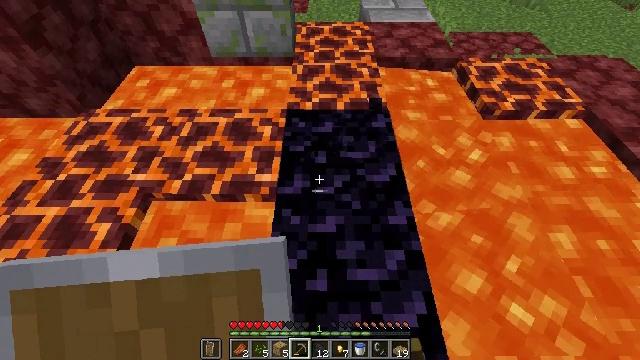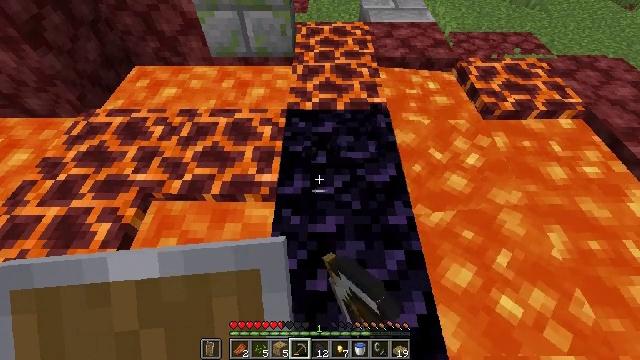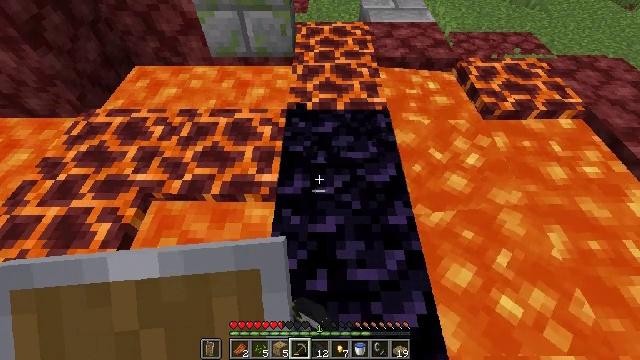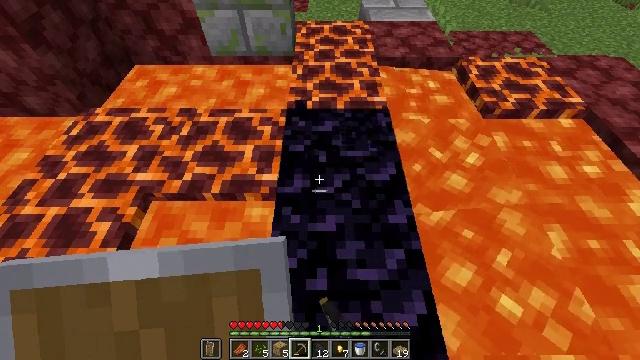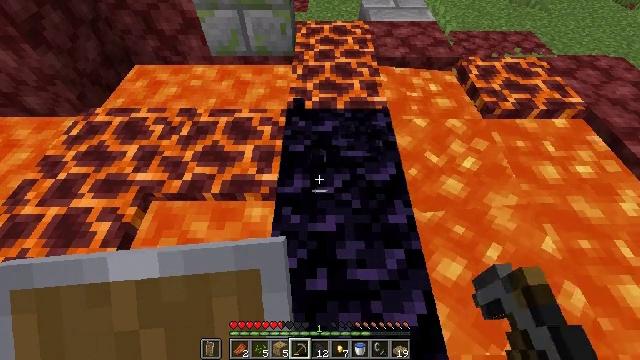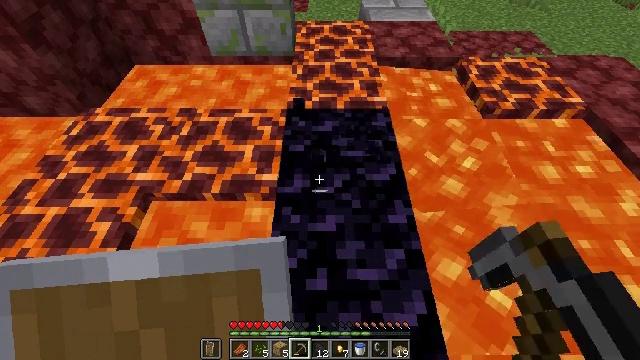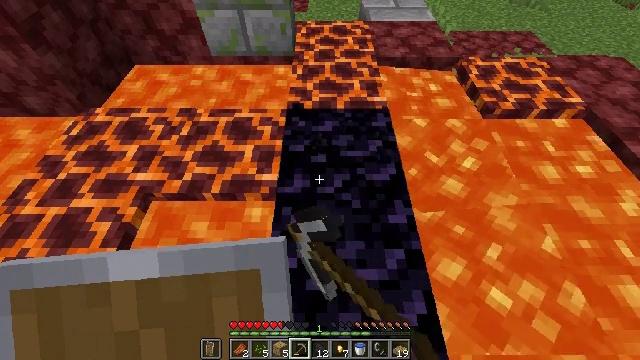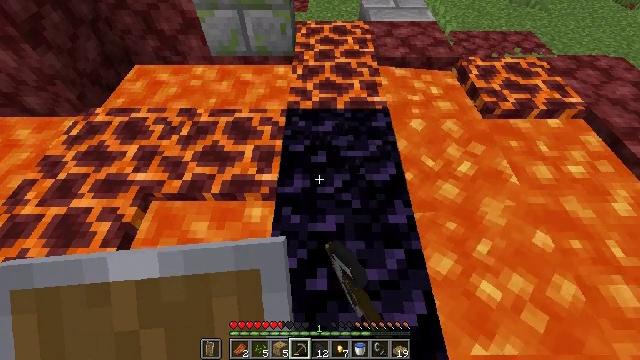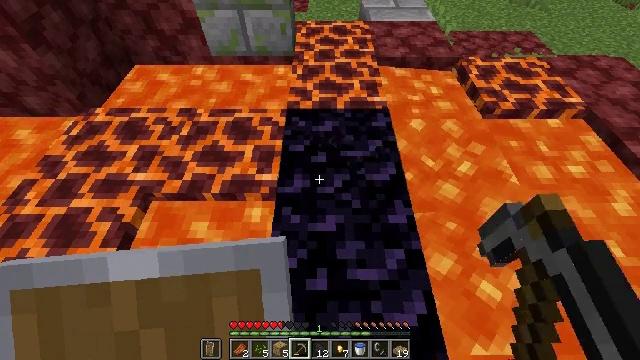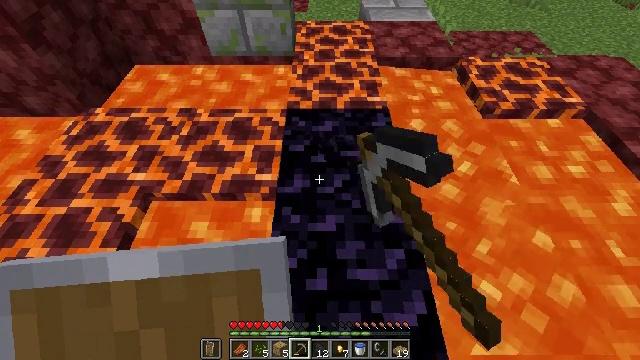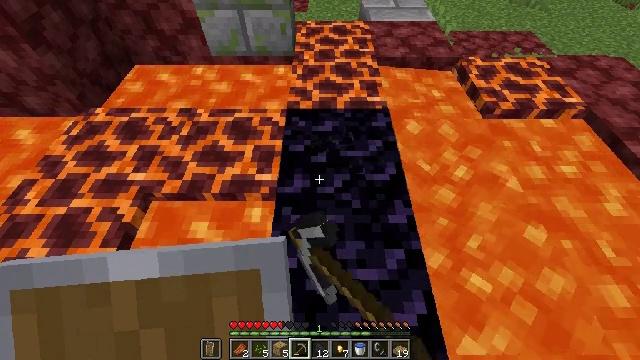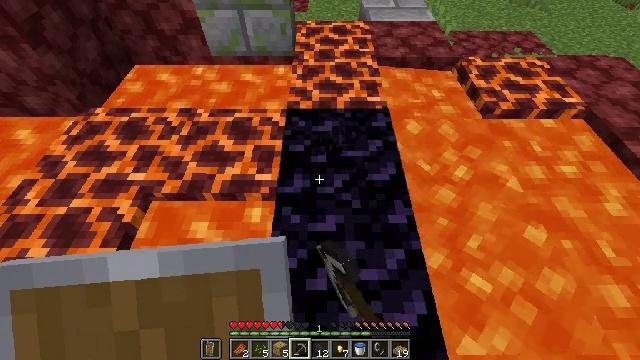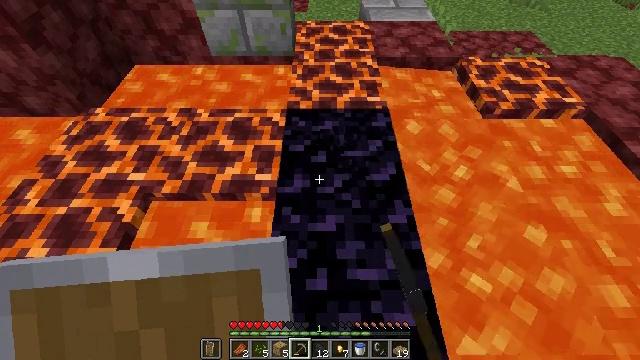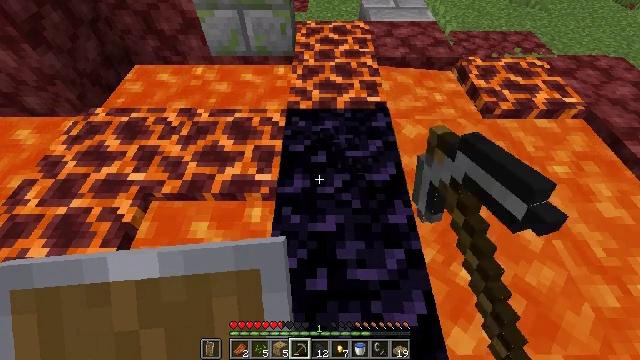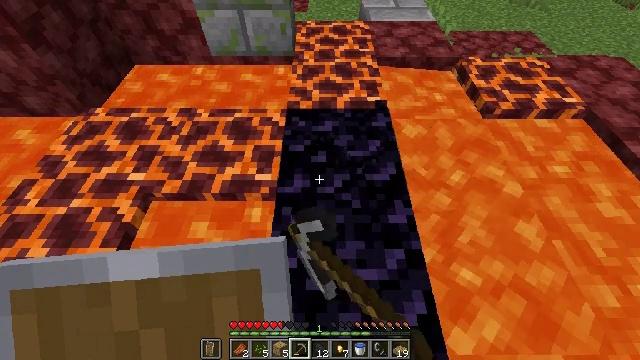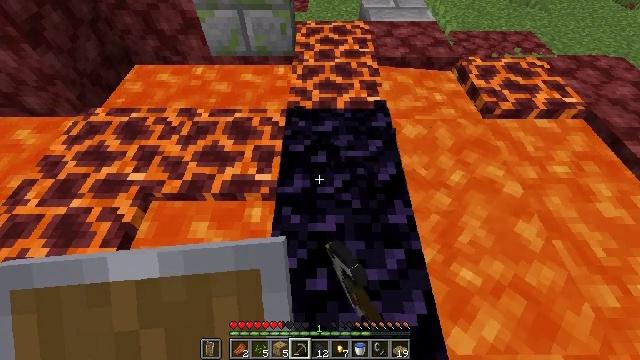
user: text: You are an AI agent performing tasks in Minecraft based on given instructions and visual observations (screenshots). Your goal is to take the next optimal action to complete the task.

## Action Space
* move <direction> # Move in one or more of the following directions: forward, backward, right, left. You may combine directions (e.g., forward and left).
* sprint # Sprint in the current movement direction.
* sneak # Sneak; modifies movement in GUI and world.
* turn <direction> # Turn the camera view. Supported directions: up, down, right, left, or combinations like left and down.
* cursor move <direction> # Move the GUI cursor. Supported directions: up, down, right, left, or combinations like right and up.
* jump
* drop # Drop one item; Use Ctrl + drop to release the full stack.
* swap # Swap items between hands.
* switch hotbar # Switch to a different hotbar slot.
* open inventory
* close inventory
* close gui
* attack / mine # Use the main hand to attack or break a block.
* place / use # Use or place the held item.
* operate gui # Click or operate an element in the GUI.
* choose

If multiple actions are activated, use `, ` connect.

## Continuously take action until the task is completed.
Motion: motion action
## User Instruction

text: Mine magma blocks for light and decoration.
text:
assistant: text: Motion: attack / mine
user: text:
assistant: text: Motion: attack / mine
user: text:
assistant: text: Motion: attack / mine
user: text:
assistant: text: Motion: attack / mine
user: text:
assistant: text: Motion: attack / mine
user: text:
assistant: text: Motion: attack / mine
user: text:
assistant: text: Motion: attack / mine
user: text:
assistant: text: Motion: attack / mine
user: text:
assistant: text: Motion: attack / mine
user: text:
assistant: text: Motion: attack / mine
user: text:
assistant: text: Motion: attack / mine
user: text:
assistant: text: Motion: attack / mine
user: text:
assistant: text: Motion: attack / mine
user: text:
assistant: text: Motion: attack / mine
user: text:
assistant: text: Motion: attack / mine
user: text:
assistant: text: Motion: attack / mine
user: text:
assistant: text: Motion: attack / mine
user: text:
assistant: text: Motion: attack / mine
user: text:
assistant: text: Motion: attack / mine
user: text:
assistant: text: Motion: attack / mine
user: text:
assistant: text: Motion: attack / mine
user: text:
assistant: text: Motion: attack / mine
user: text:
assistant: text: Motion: attack / mine
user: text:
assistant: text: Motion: attack / mine
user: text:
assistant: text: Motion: attack / mine
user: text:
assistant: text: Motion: move forward, attack / mine
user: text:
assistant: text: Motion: move forward, attack / mine
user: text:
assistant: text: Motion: move forward, attack / mine
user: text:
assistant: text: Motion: move forward, attack / mine
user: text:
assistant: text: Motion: move forward, attack / mine